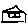
Label: house